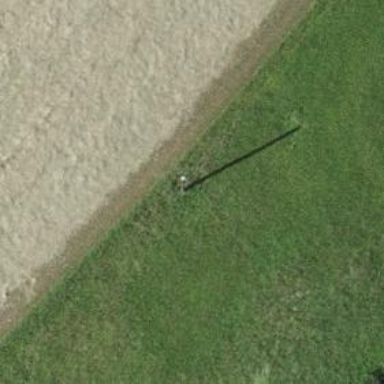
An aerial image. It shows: Minor power line.